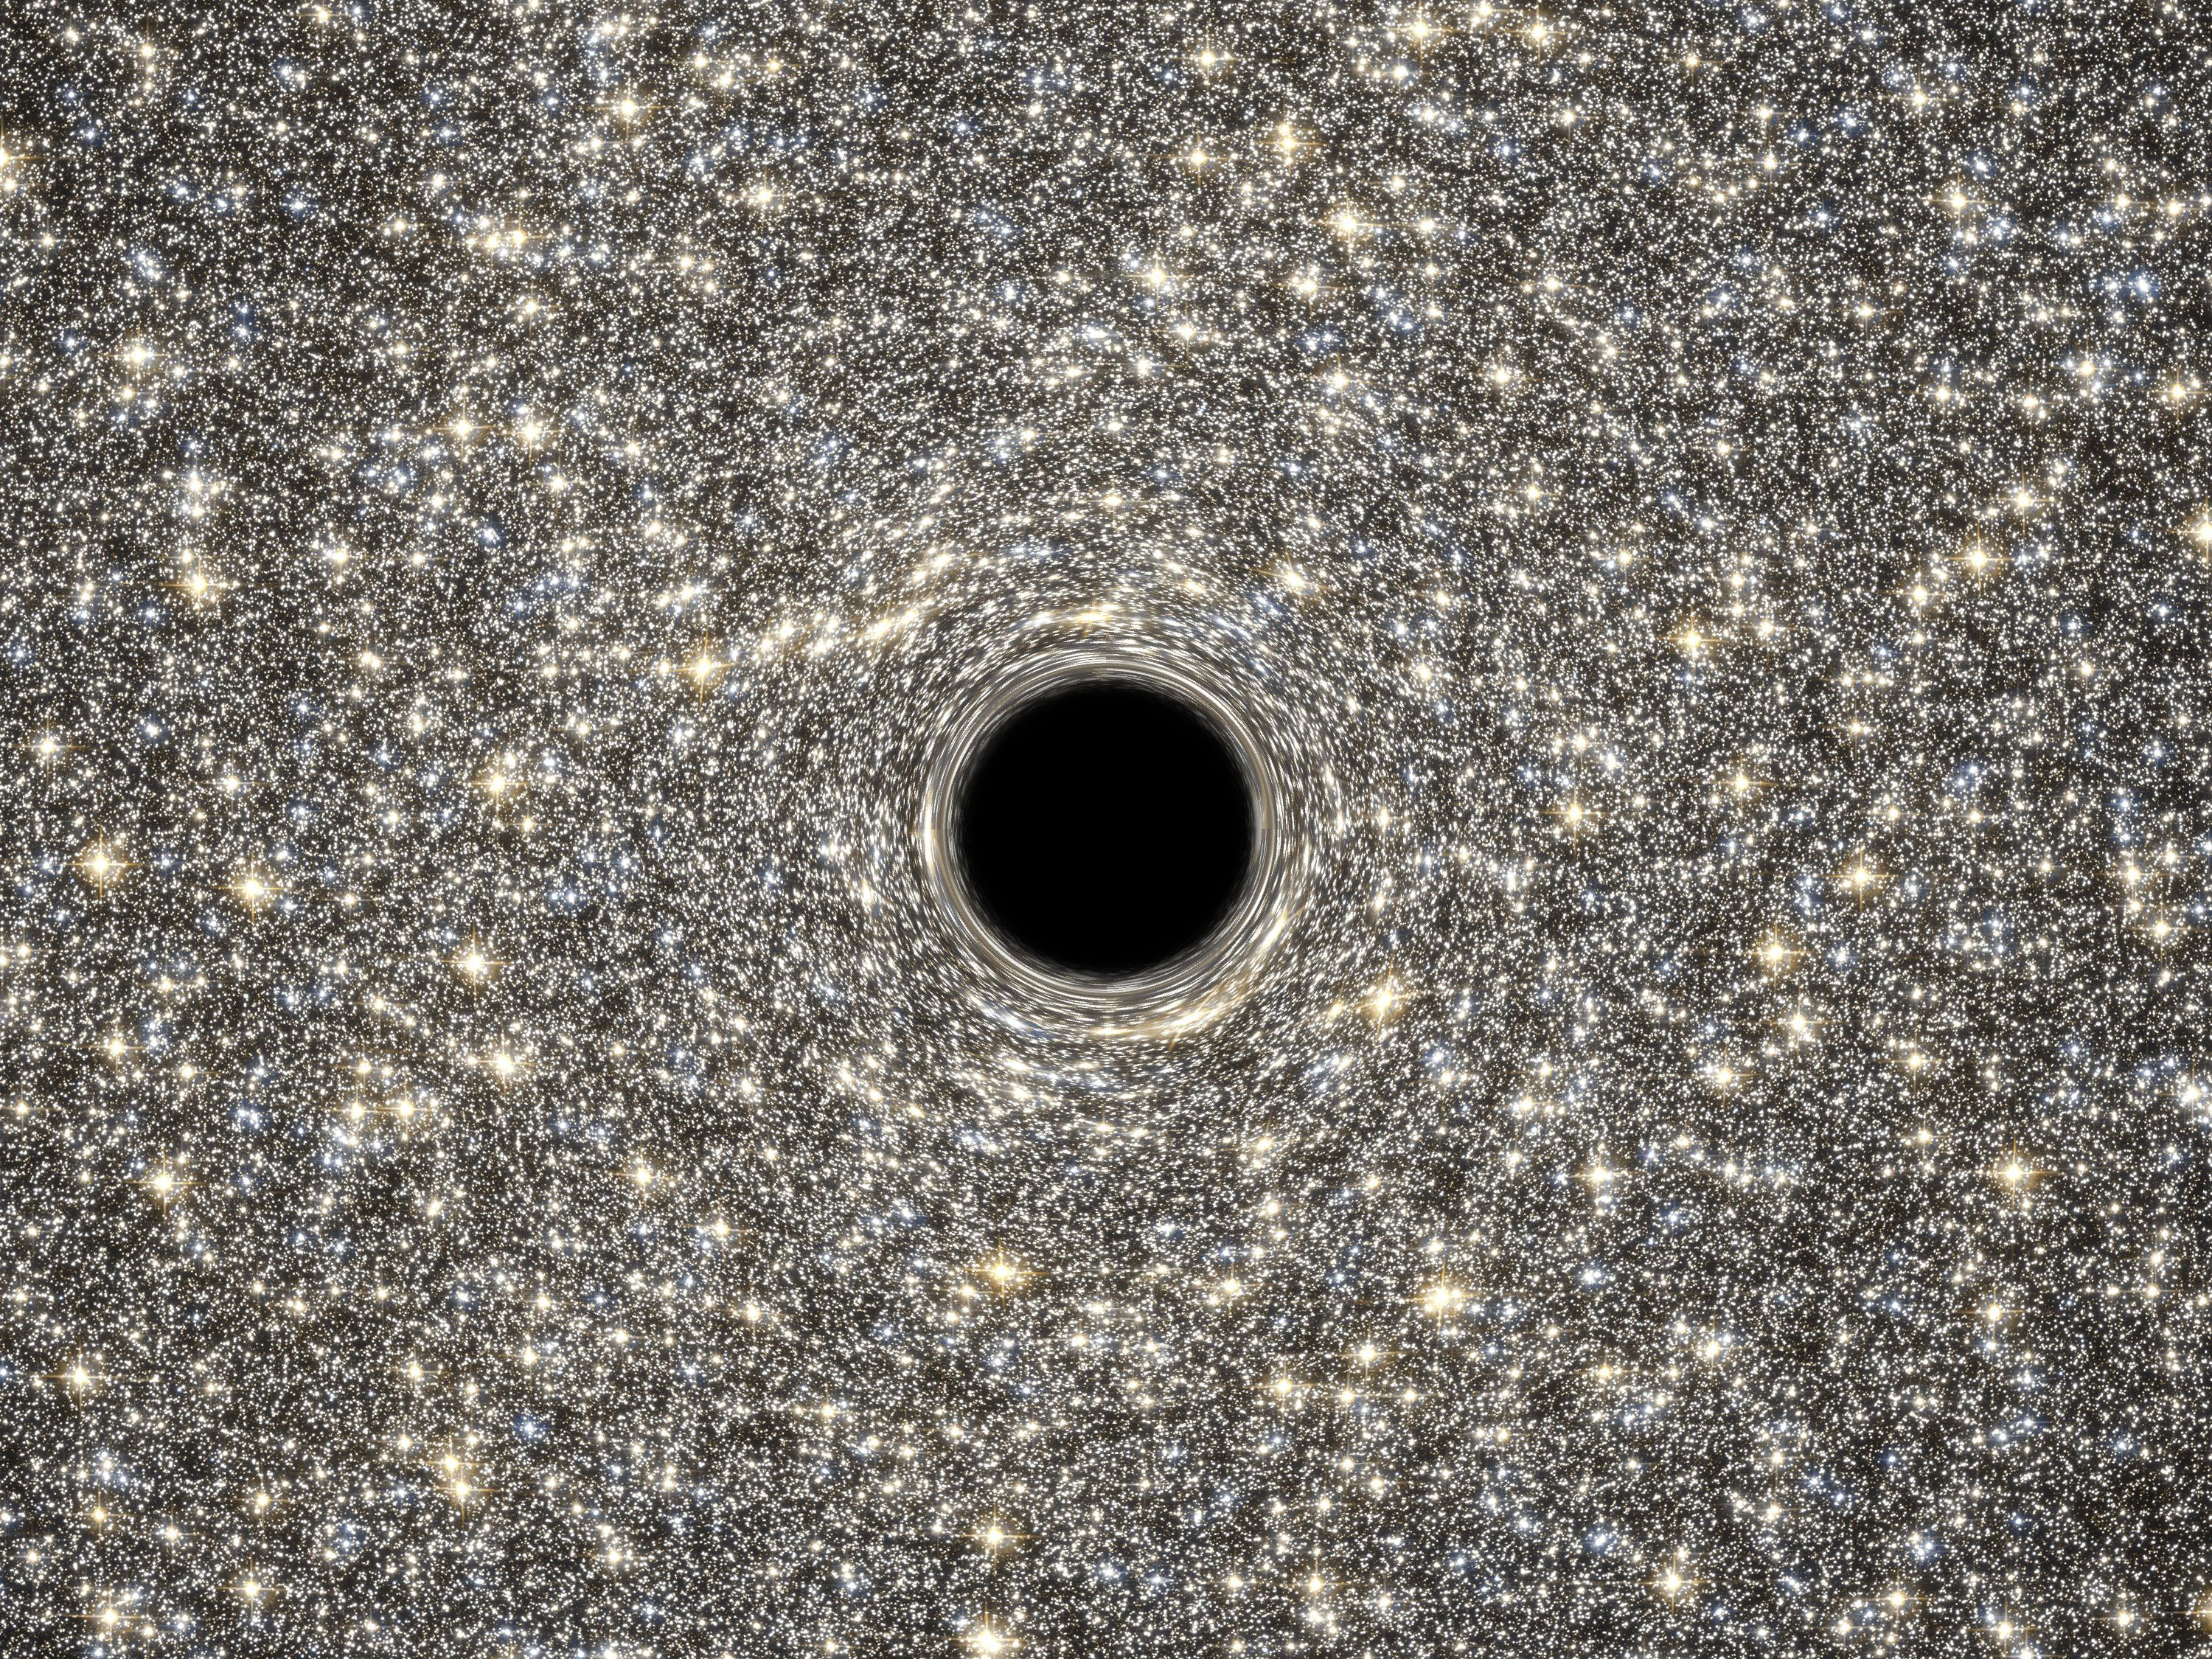
Hubble Helps Find Smallest Known Galaxy Containing a Supermassive Black Hole Hubble Helps Find Smallest Known Galaxy Containing a Supermassive Black Hole, space, nasa, blackhole, hubble, hubblespacetelescope, nasagoddard